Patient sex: M
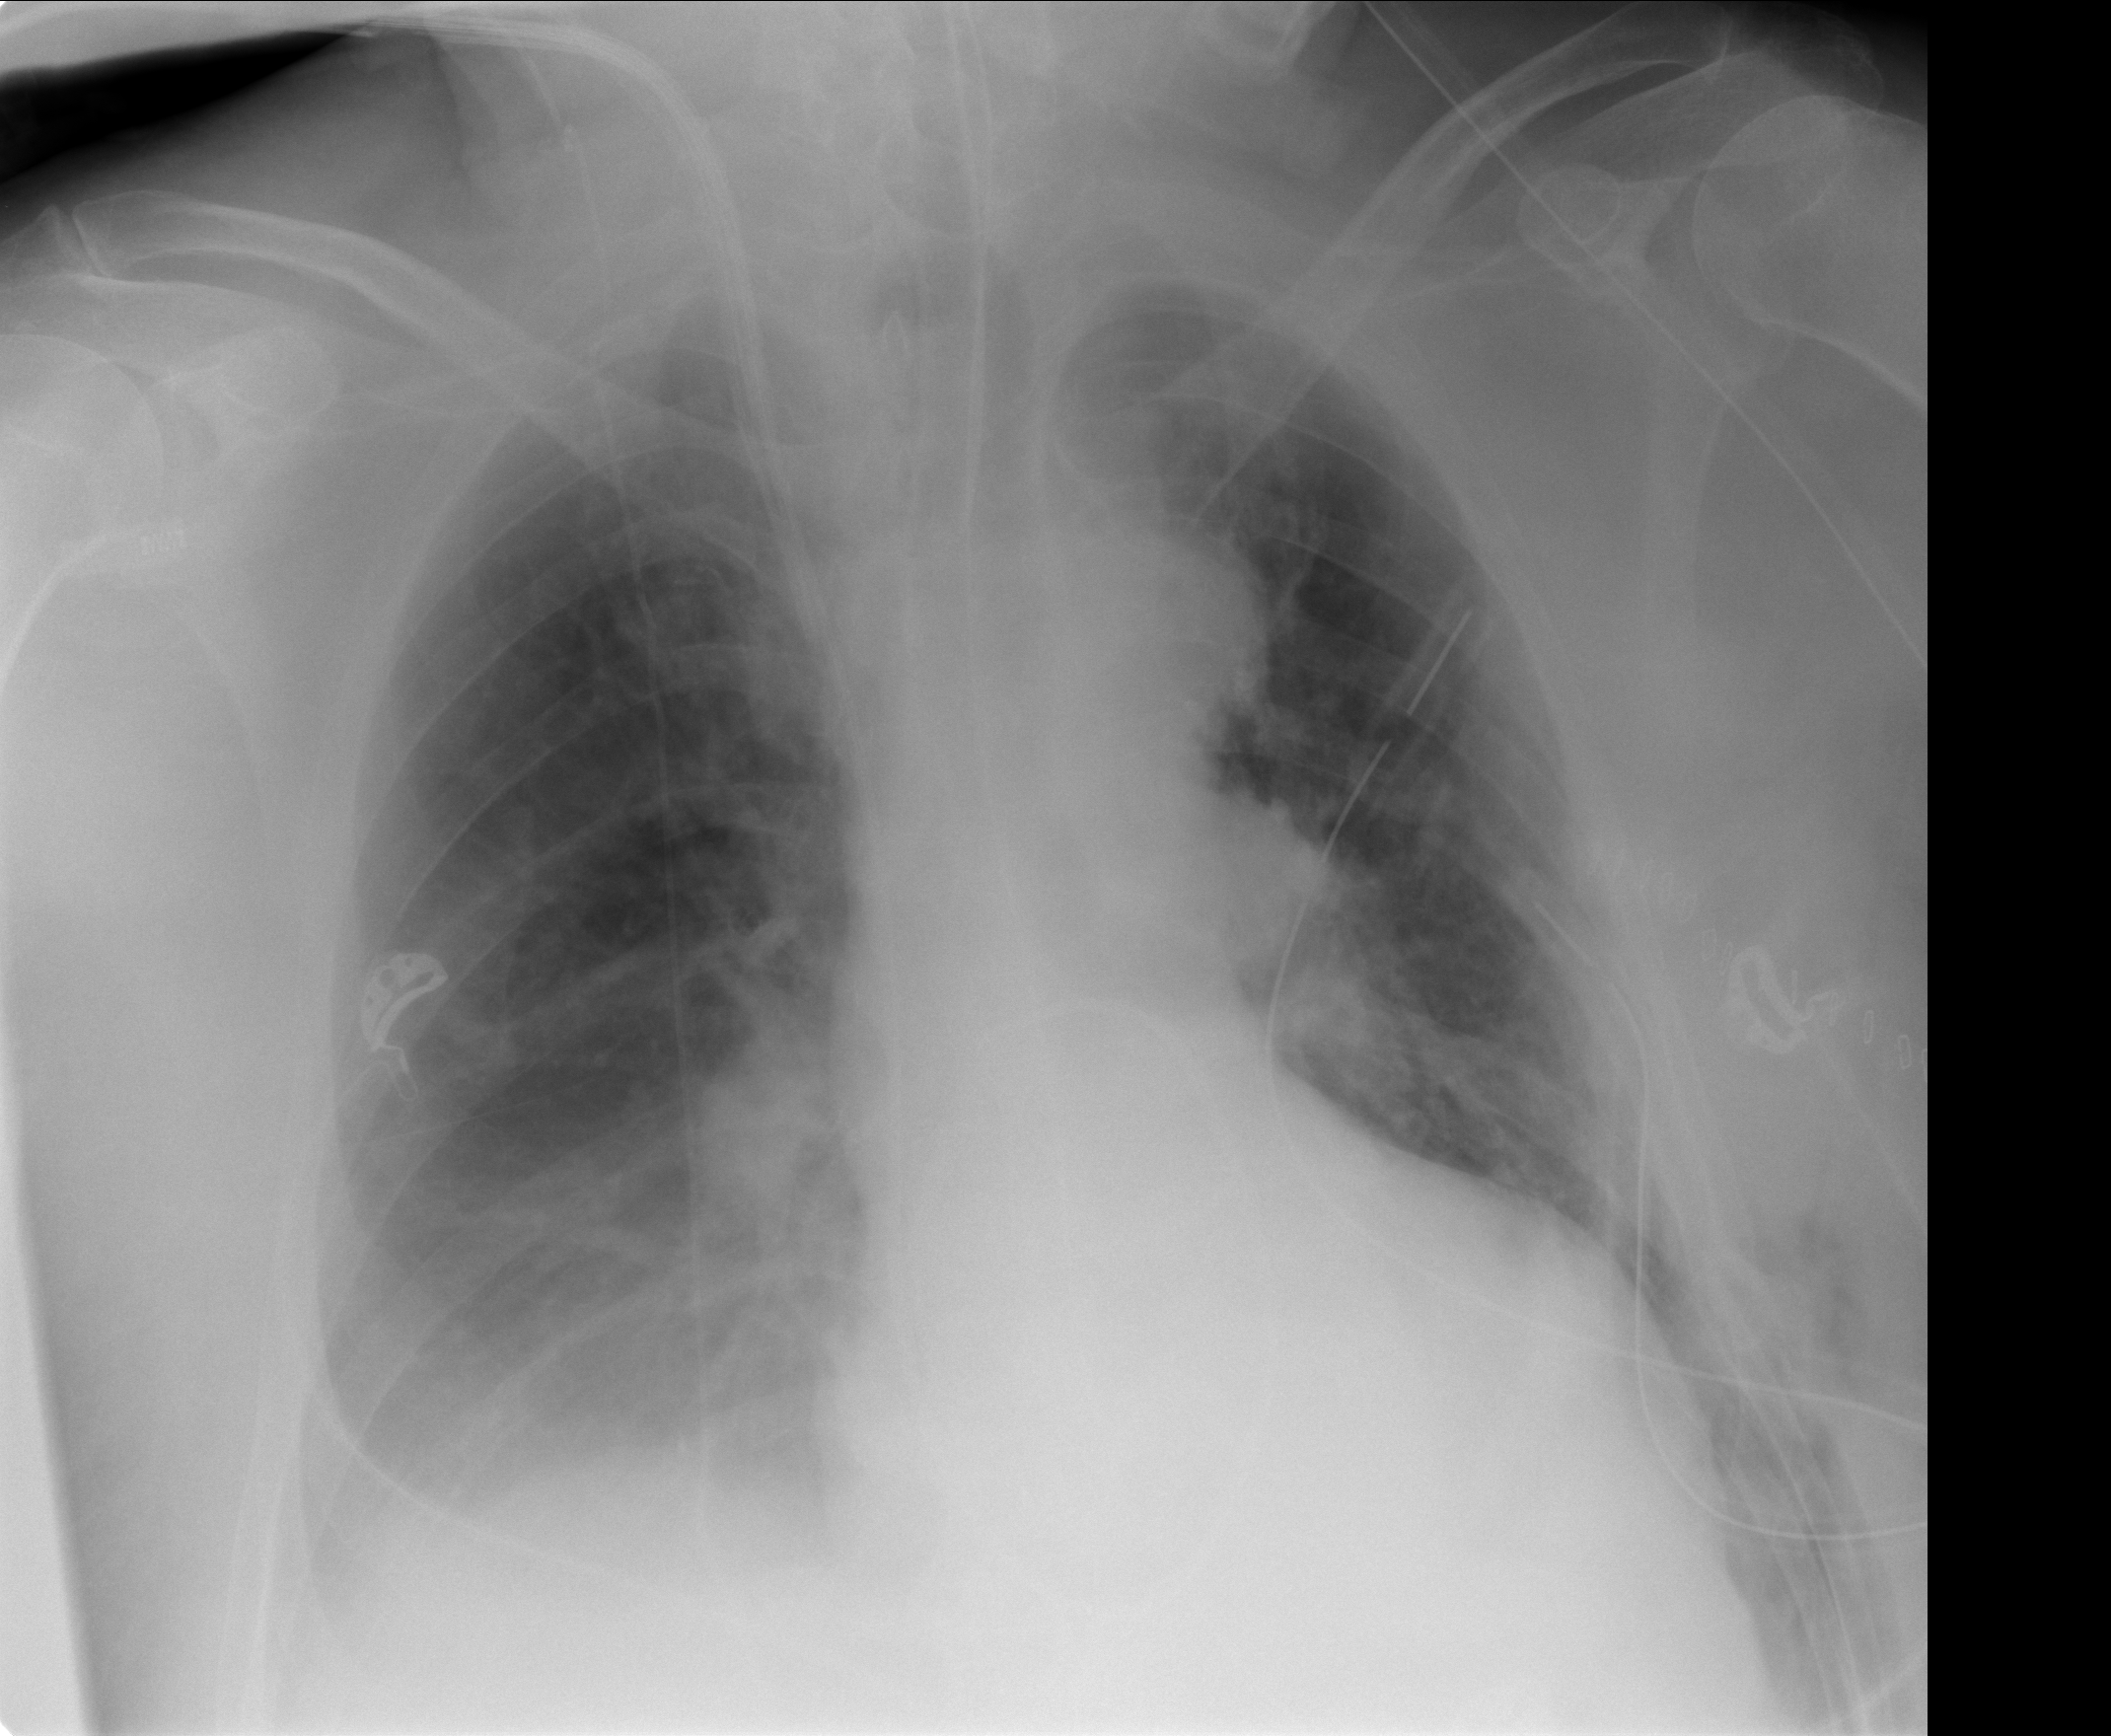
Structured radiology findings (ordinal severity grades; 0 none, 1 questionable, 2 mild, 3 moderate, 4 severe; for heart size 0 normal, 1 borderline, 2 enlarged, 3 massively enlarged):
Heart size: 2
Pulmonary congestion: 1
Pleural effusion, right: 2
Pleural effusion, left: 1
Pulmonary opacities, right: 0
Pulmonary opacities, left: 0
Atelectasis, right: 2
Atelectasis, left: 2